Question: I need some hints on this one:
A polygon P is star-shaped if there exists a point p in the interior of P such that any other point (vertex) on the boundary is visible to p.

Given a polygon P, how can i determine if P is a star shaped polygon?
Time complexity should be o(n) on average.
Ive been sitting on this for a while now, Any help will be appericiated.
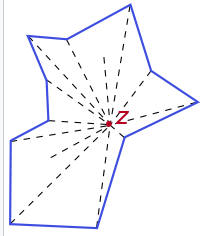
Answer: according to that and are also stars ...
First simple and 'O(n)' possibility I can think of is to render visibility map:
1. compute BBOX of the shape
2. create 2D map of the BBOX and clear it with zero so map 2D array (texture) to the BBOX of some resolution xs*ys
3. for each convex vertex increment visibility map simply by rendering "infinite" triangle/quad onto the map You can use winding rule to chose if vertex is convex or concave by simply checking the sign of z coordinate of the adjacent edges cross product against the winding rule of your shape.
4. scan the 2D map for cells containing number of convex vertexes all the cells/pixels containing number of convex vertexes are your possible Z so if any found your shape is a "star".
This is 'O(n*xs*ys)' where 'n' is number of (convex) vertexes and 'xs*ys' is resolution of the visibility map. Note if your resolution is too low due to inaccuracies you might produce false negatives/positives ... if (max) resolution of the map is constant then the complexity will turn to 'O(n)'.
The rendering can be done simply for example with OpenGL and STENCIL buffer which directly has operation to increment STENCIL pixel however that one will limit the 'n' to 255 as STENCIL is only 8 bit these days (after changes in OpenGL)... However you can workaround this by seting the BBOX to '1' and clear the exterior of the triangle/quad instead of incrementing its interrior. then the pixels holding '1' are your 'Z' this might be used with any rendering engine no need for STENCIL